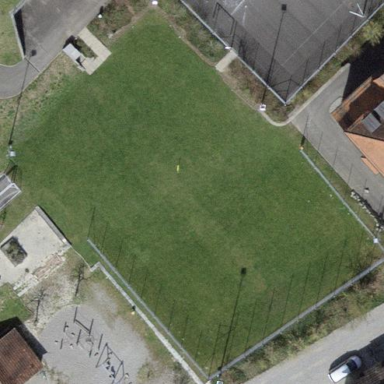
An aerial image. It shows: Grassy pitch for various sports activities.